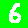
Digit: 6